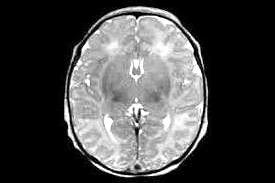
Label: notumor